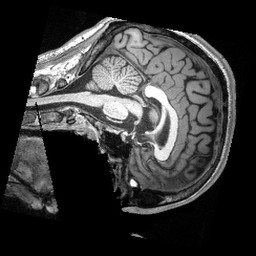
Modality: T1w
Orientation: sagittal
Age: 23
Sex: male